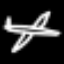
Label: airplane